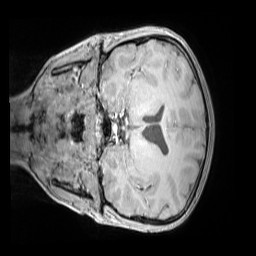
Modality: MP2RAGE
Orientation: coronal
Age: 11
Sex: male
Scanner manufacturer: siemens
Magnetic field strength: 3 T
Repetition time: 4 s
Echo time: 0.00303 s